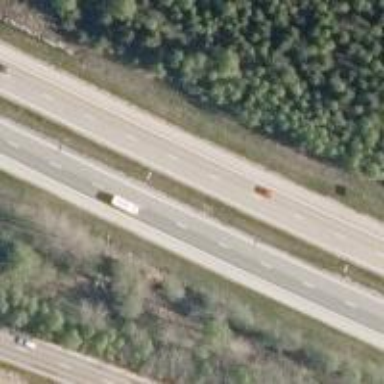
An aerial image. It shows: Asphalt motorway.